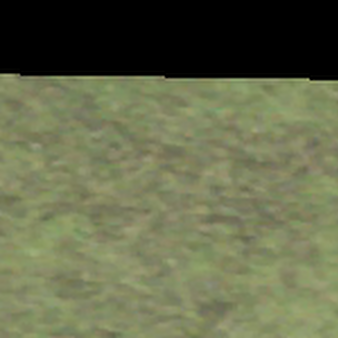
Label: other